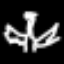
Label: angel